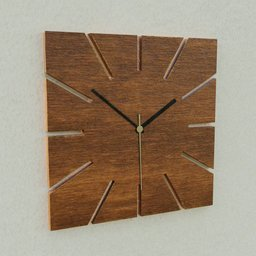
Label: decoration